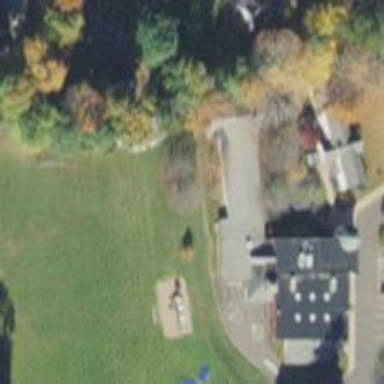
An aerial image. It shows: School building.